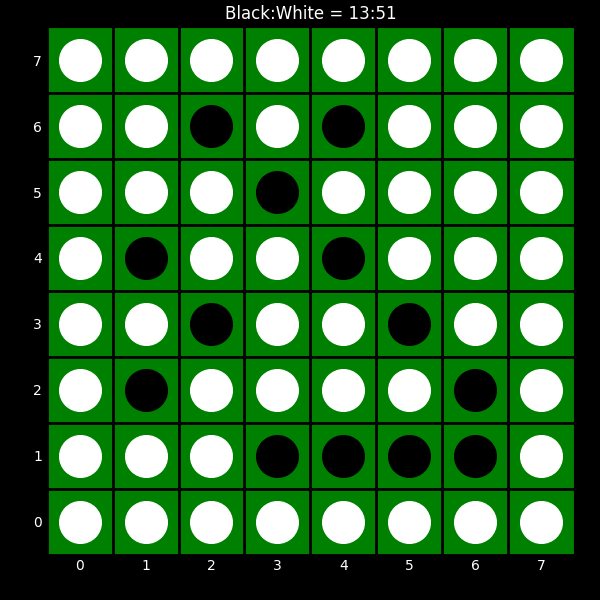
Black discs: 13
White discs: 51